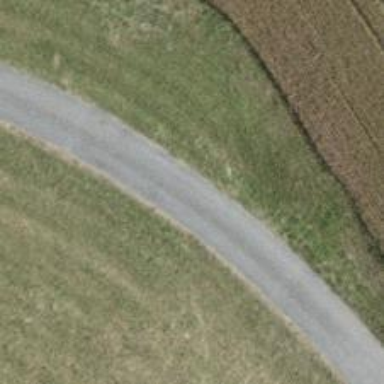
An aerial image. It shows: Unclassified road.